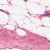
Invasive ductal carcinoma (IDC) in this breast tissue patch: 0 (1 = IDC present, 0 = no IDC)